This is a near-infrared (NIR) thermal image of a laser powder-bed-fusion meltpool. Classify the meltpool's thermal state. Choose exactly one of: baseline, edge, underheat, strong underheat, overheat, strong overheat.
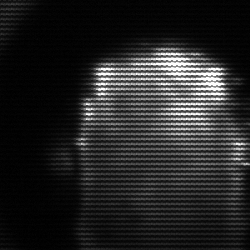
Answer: baseline